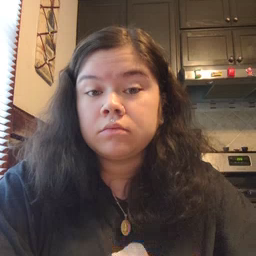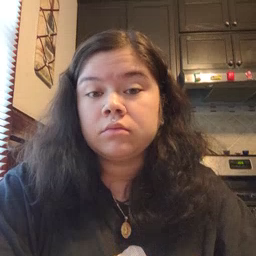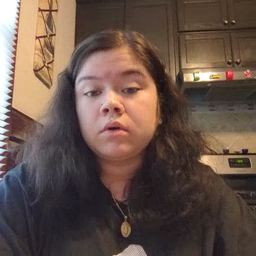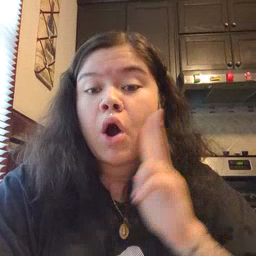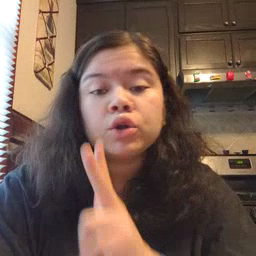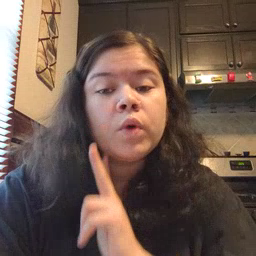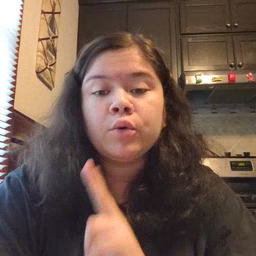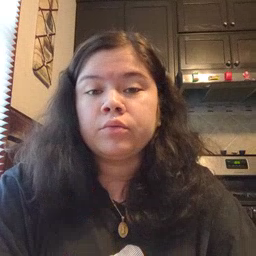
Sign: underwear